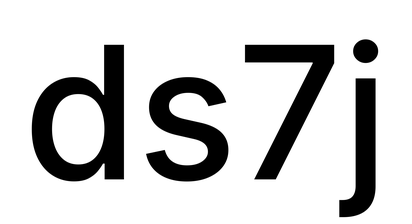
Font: Inter_Medium